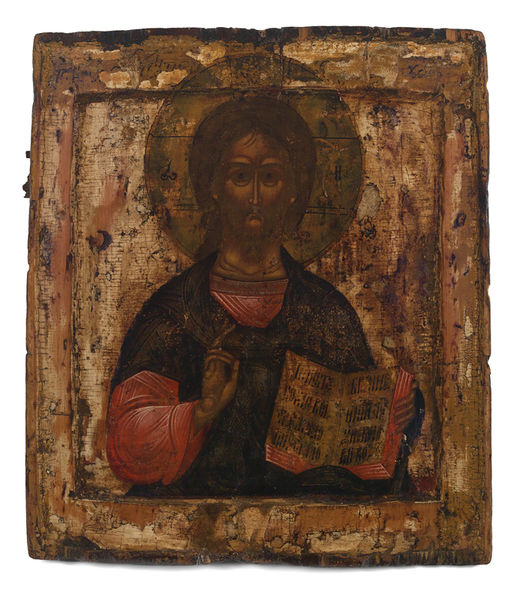
Titel: Icon with Christ Pantocrator
Standort: Amherst (Massachusetts, USA)
Institution: Mead Art Museum, Amherst College
Schlagwörter: pope, red, religious, black, dark, face, gold, grey, old, painting, portrait, woman, tapestry, brown, hand, wood, man, beard, saint, writing, person, human, jesus, art, medieval, religion, cloth, finger, god, book, christ, teach, christian, tan, bible, blessing, father, gesture, page, painted, dirty, guild, greece, orthodox, halo, icon, holy, natural, block, jesus christ, ages, nimbus, worn, gloriole, holy bible, bless, teaching, wise, ocre, scriptures, preach, bookl, painuting